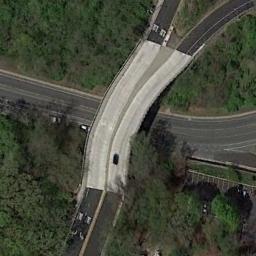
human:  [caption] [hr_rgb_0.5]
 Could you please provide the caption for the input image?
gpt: There are many trees beside the overpass .

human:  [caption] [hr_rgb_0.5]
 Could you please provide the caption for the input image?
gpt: On the highway, There is an overpass .

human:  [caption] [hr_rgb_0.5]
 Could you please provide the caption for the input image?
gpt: The overpass is next to some trees .

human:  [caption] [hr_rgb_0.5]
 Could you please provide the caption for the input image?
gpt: The cross-line overpass is over the roads in the forest .

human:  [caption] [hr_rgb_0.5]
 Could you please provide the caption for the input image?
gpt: There are many green trees around the overpass .